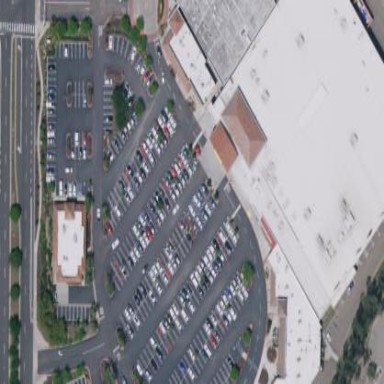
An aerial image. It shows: Retail building that houses department store.